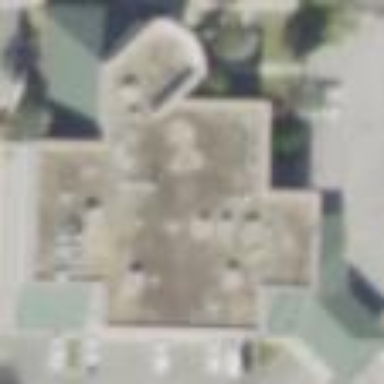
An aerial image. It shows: Police building.